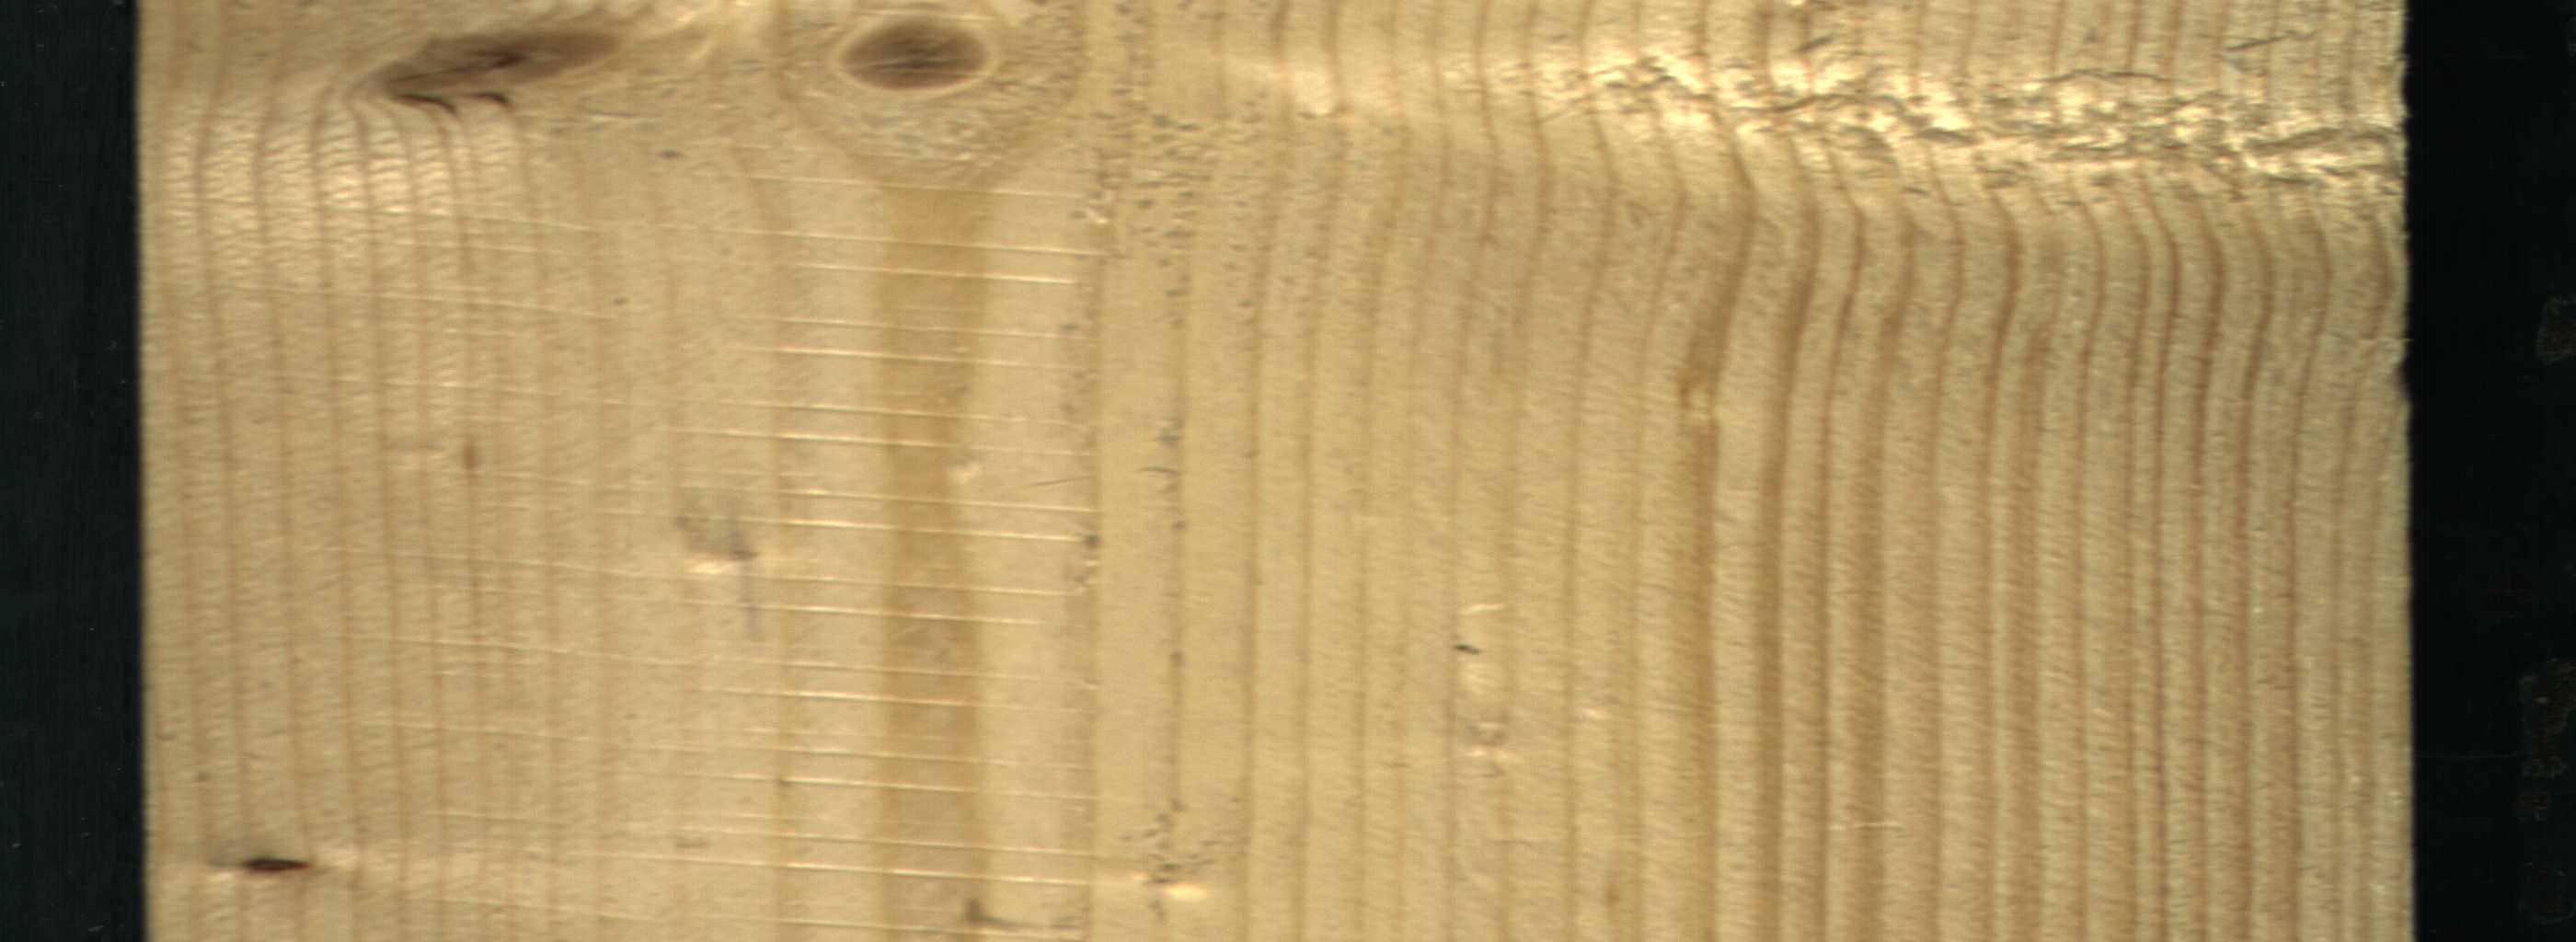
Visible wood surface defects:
Dead_Knot
Live_Knot
Live_Knot